Question: I'm working on a lay-out using Bootstrap's grid system.
I currently have something like this:
'''
<div class="container">
<div class="col-xs-8">...</div>
<div class="col-xs-4">...</div>
</div>
'''
What I actually want to achieve is for the second column to take up the rest of the horizontal space available, i.e. the second column behaves as if it is in a fluid container but the first column still behaves as if in a fixed container.
I tried using the :after pseudo-selector to introduce a block that appears next to the second column (this would be okay since the "whole-width-column"-thing is purely for cosmetic reasons), but I couldn't get it to take up space.
If anyone has any ideas on how to achieve this in a nice way, that would be very much appreciated.
to make things a bit more visual:
The red block is what I currently have (a column of width 4), the green block is what I'd like to be there.
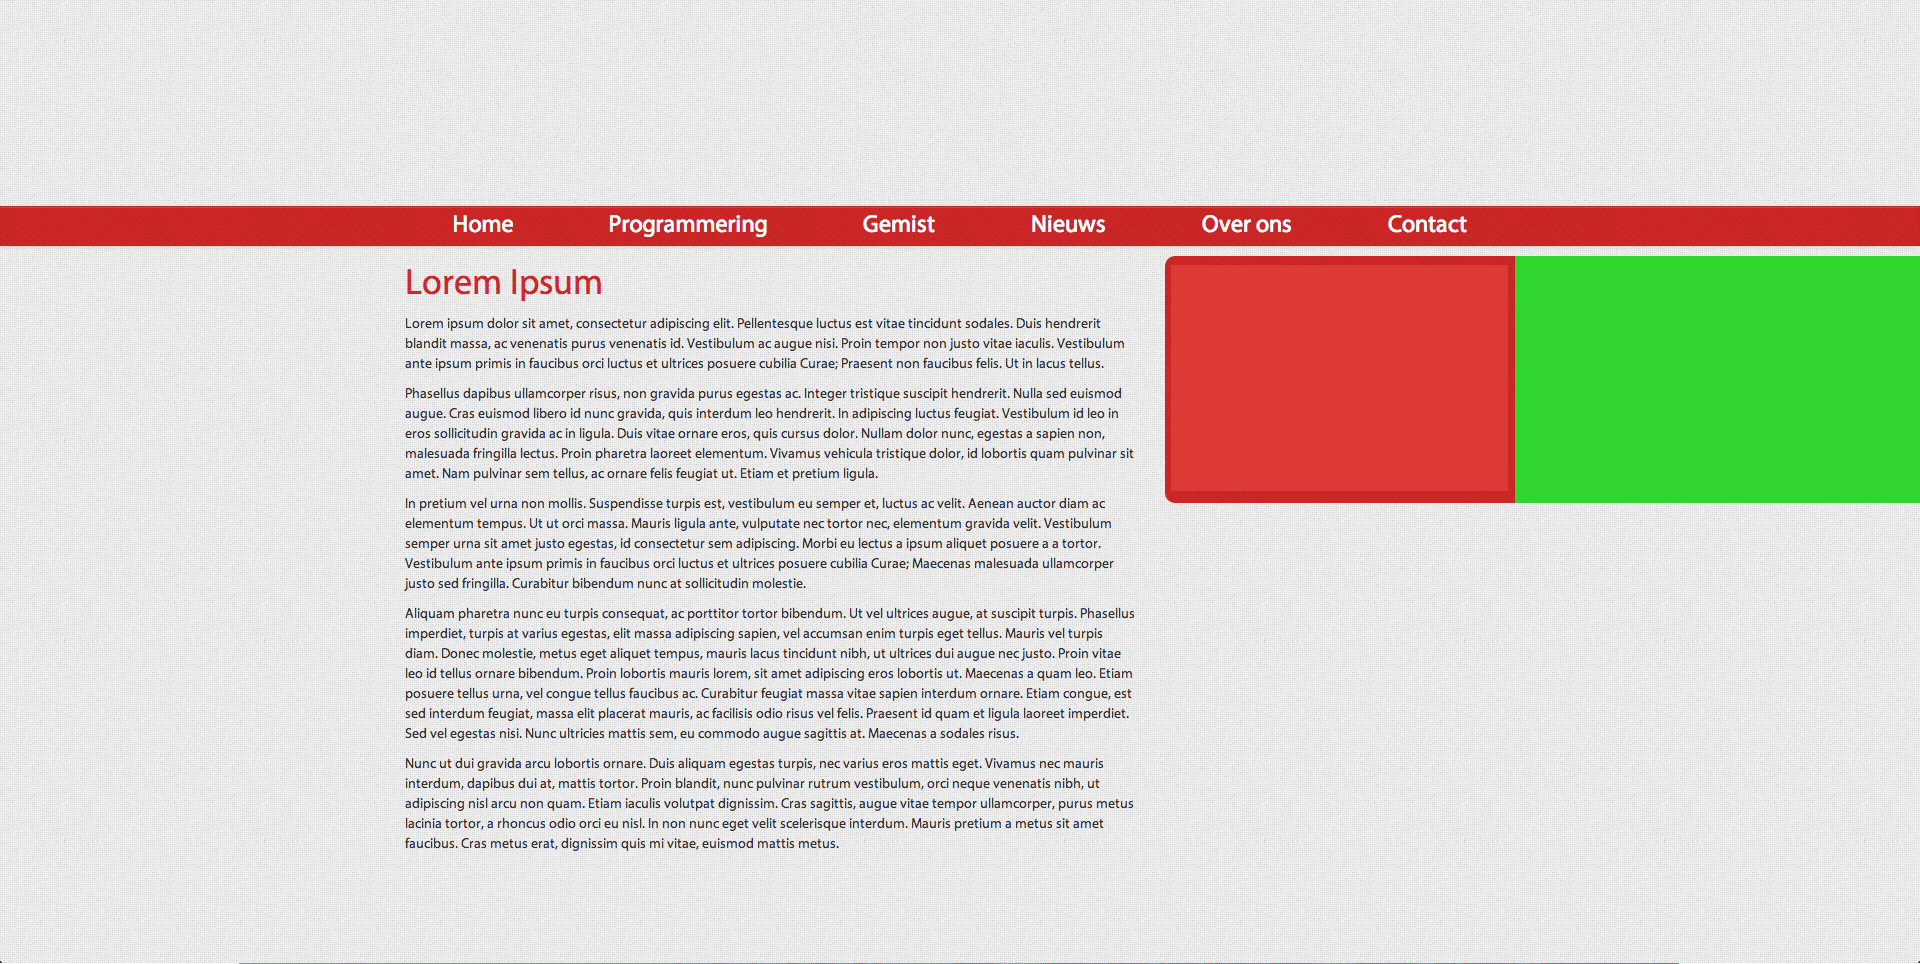
Answer:
DEMO: <URL>
HTML
'''
<div class="container">
<div class="col-xs-8">Content</div>
<div class="col-xs-4"><div class="well">Words go in here words go in here Words go in here words go in here Words go in here words go in here Words go in here words go in here Words go in here words go in here </div></div>
</div>
'''
CSS
'''
body {overflow-x:hidden}
.well {
z-index: 3;
border: 0px;
background: red;
position: relative;
}
.well:after {
content: '';
position: absolute;
top: 0;
bottom: 0;
left:80%;
right:-3000px;
background: red;
z-index: -1;
}
'''